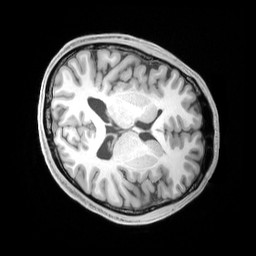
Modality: T1w
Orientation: axial
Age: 21
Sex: male
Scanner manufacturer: siemens
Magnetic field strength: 3 T
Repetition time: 2.53 s
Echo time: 0.00326 s